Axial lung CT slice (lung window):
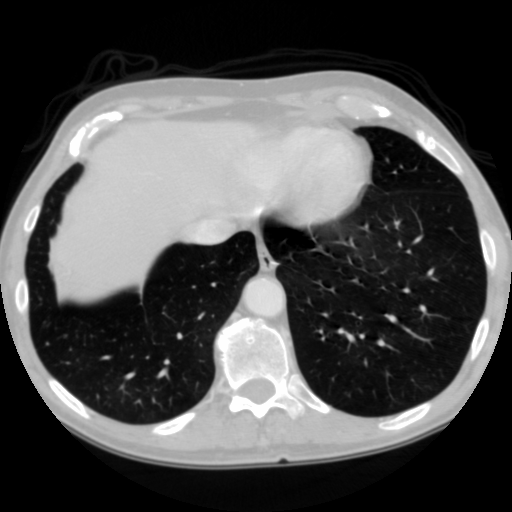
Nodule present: no